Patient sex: M
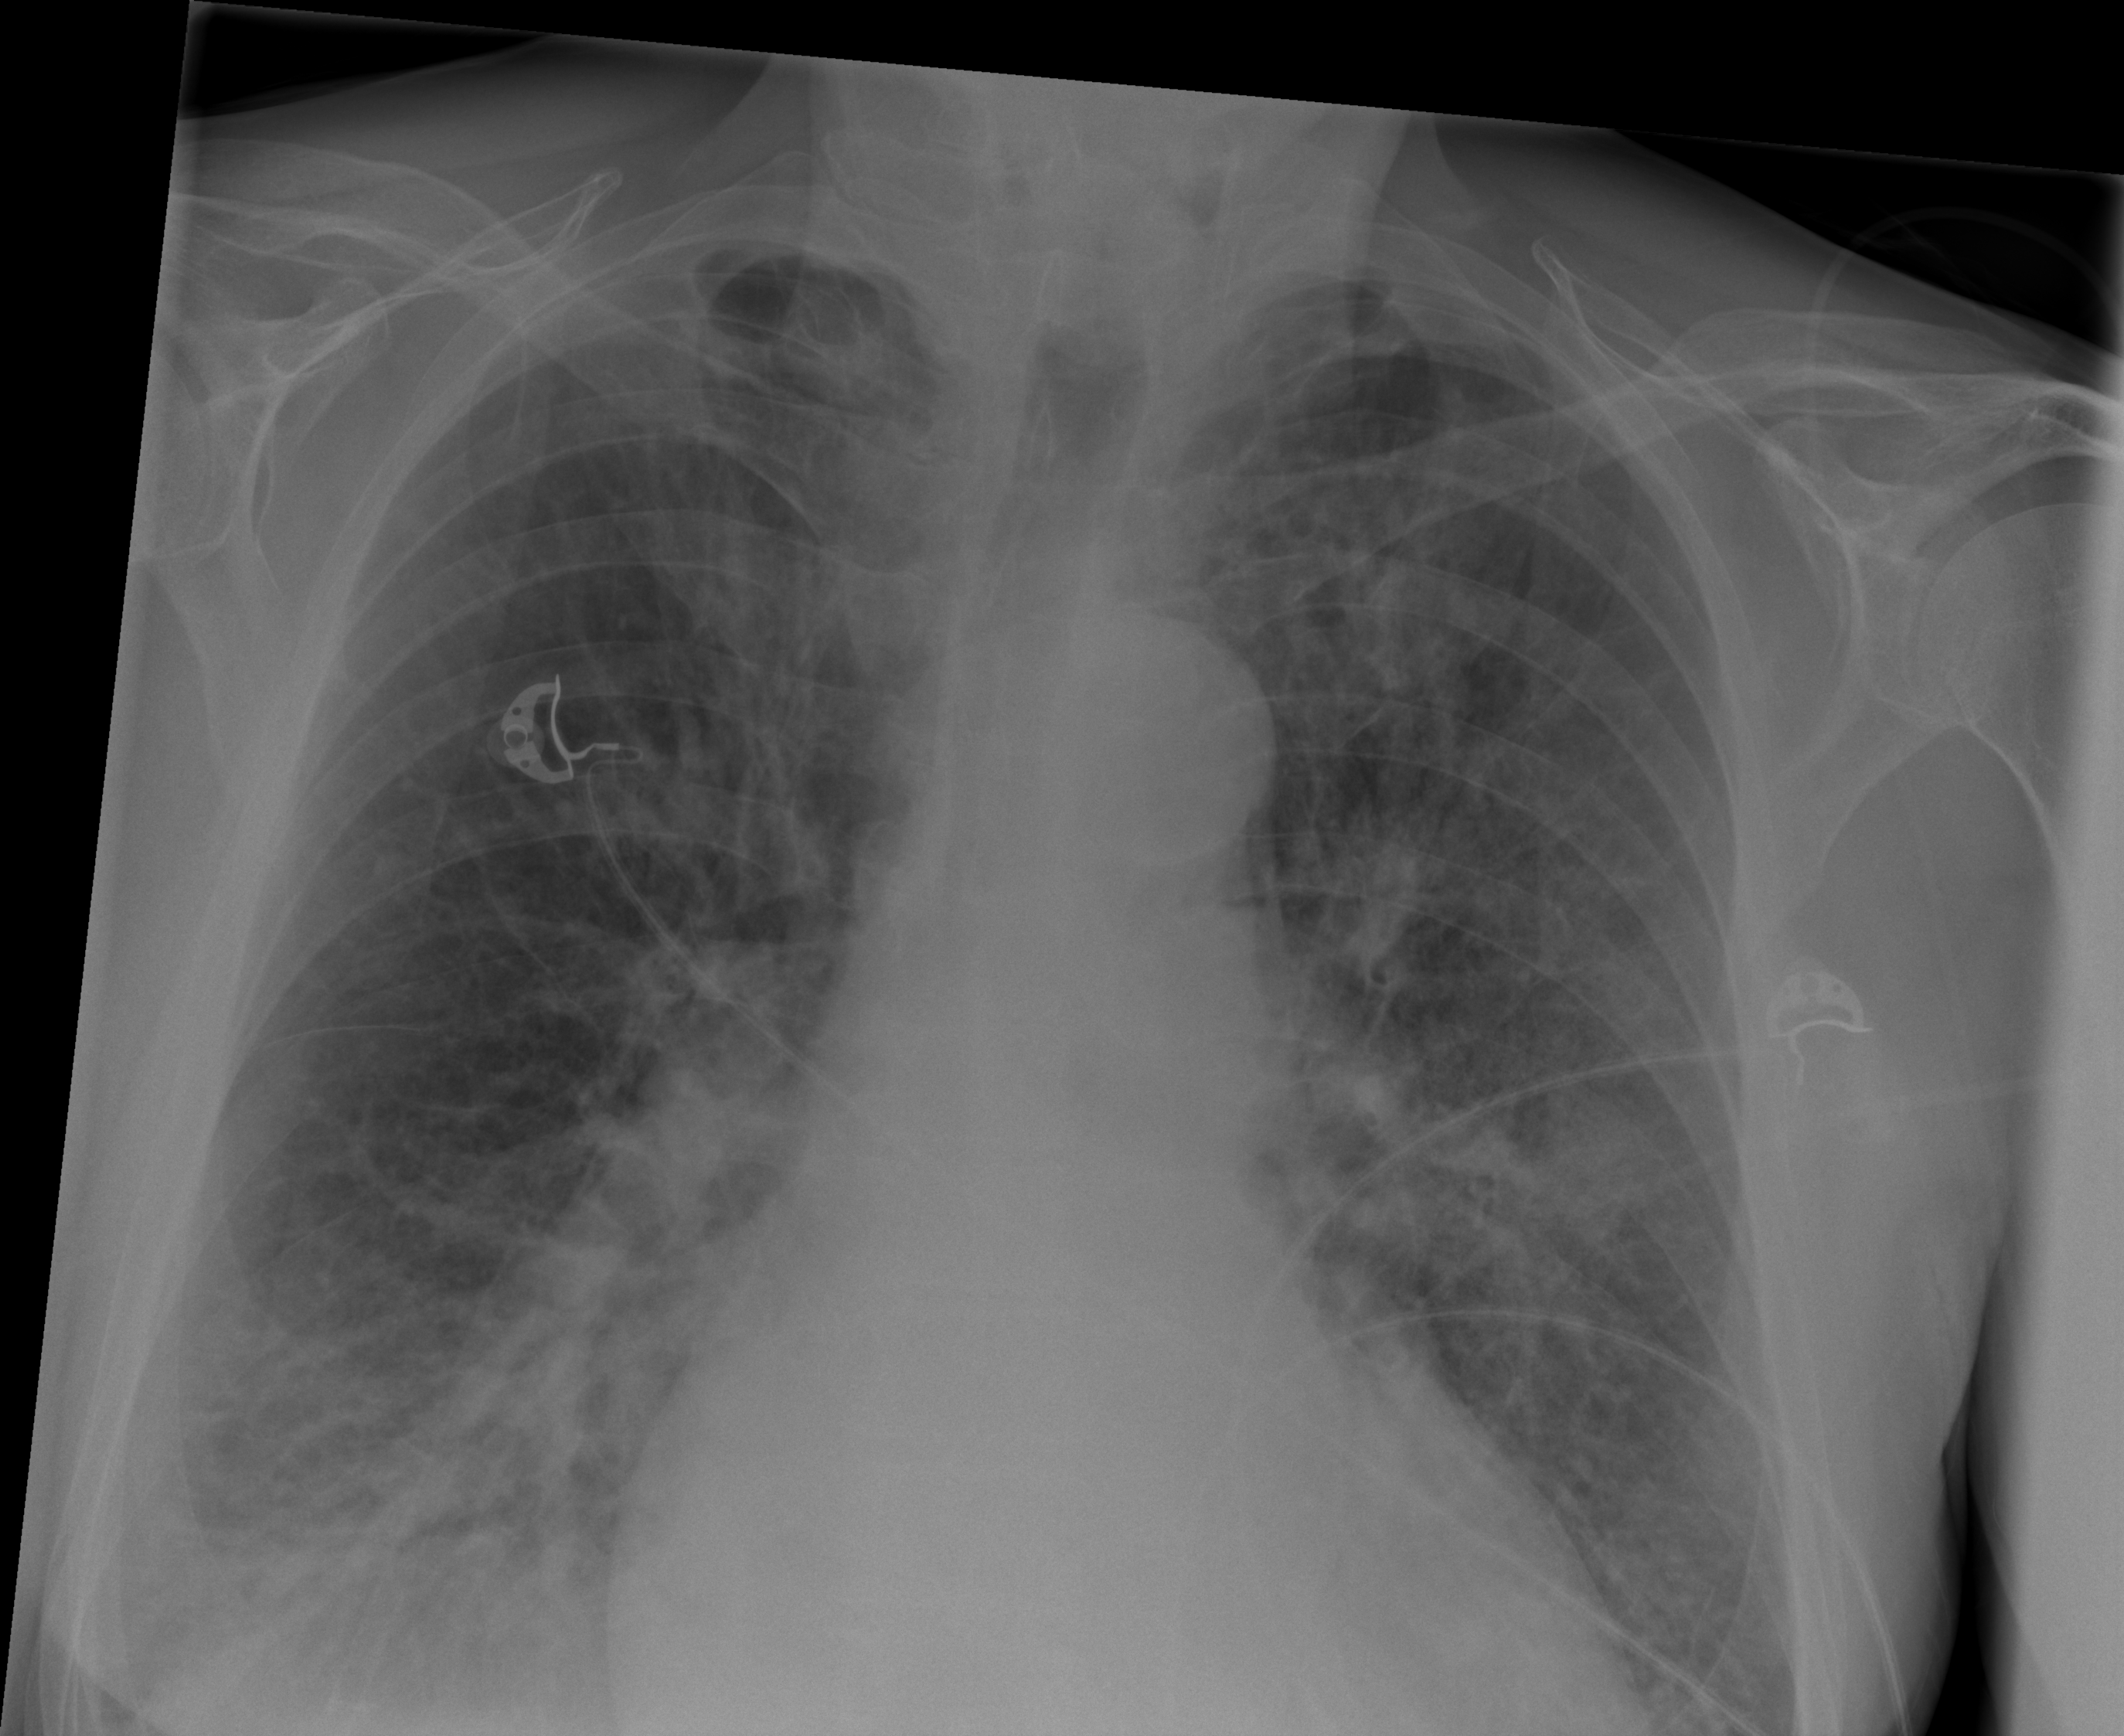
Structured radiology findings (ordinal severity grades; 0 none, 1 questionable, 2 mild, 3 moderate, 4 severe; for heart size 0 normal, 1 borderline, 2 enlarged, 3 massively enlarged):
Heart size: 2
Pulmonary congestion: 2
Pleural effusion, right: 2
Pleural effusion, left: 1
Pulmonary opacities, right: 3
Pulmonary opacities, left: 3
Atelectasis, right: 3
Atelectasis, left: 2